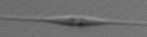
Label: Cylindrotheca